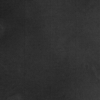
Label: dusty